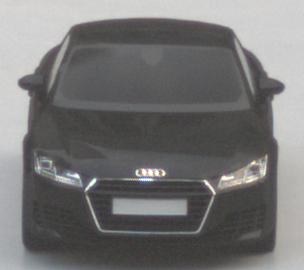
Make: Audi
Model: TT Coupé 1.8 TFSI
Detailed model: TT (8S) Coupé
Model produced from: 2015/08
Model produced until: 2018/06
Doors: 3
Color: black
Road condition: wet road
Daytime: morning or afternoon
Contrast: low contrast